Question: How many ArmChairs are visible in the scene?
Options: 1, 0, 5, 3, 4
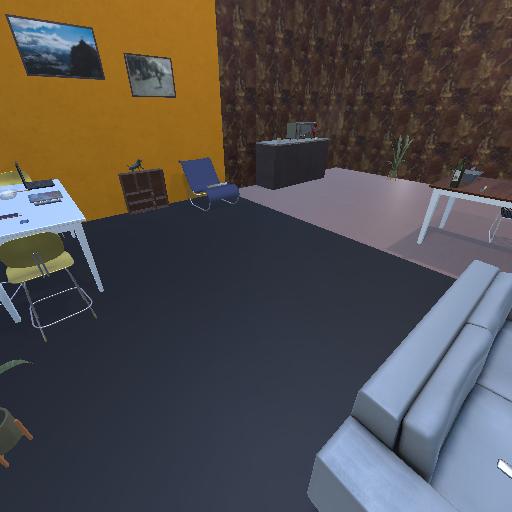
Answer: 1